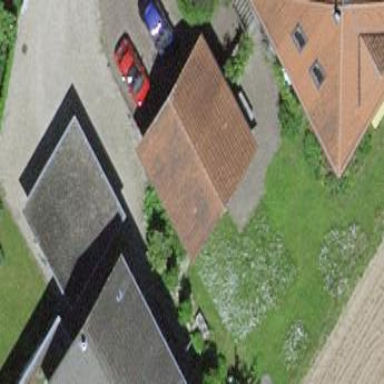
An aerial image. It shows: Shed.